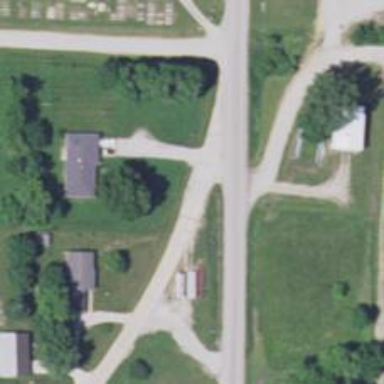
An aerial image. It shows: Tertiary road.